Question: I have drawn a cube in a scatter3 plot, quite unexpectedly, there is a diagonal line in the cube, is there anyway to remove it?
the code to draw the cube is like below:
'''
vertices = [ ...
-600 -300 -100;
-100 -300 -100;
-100 200 -100;
-600 200 -100;
-600 -300 400;
-100 -300 400;
-100 200 400;
-600 200 400;
];
faces = [ ...
1 2 6 5;
2 3 7 8;
3 4 8 7;
4 1 5 8;
1 2 3 4;
5 6 7 8];
patch('Vertices',vertices,'Faces',faces,'FaceAlpha',0)
'''

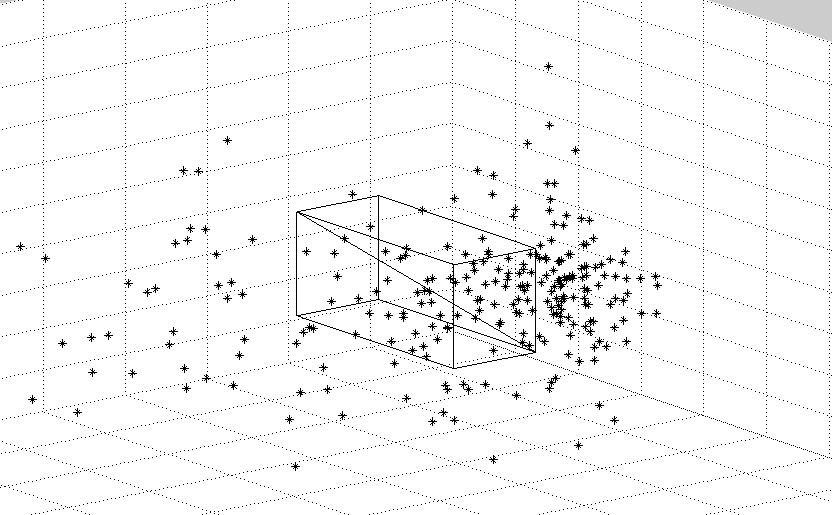
Answer: The second row in the 'faces' matrix should read
'''
2 3 7 6;
'''